Aerial crown-view tile of a tropical tree (Barro Colorado Island, Panama), acquired 20250915:
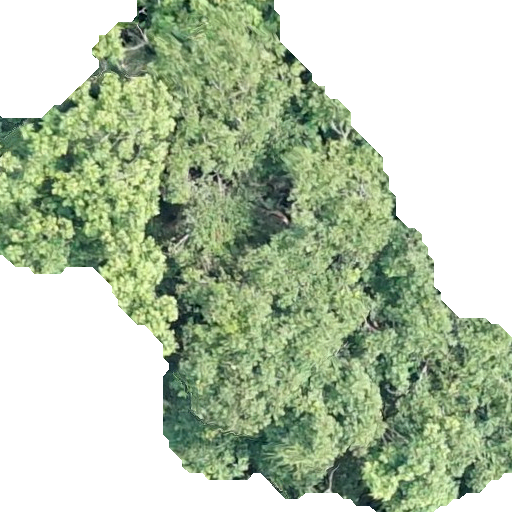
Species: Dipteryx oleifera
GBIF accepted scientific name: Dipteryx oleifera
Crown area: 251.089 m²